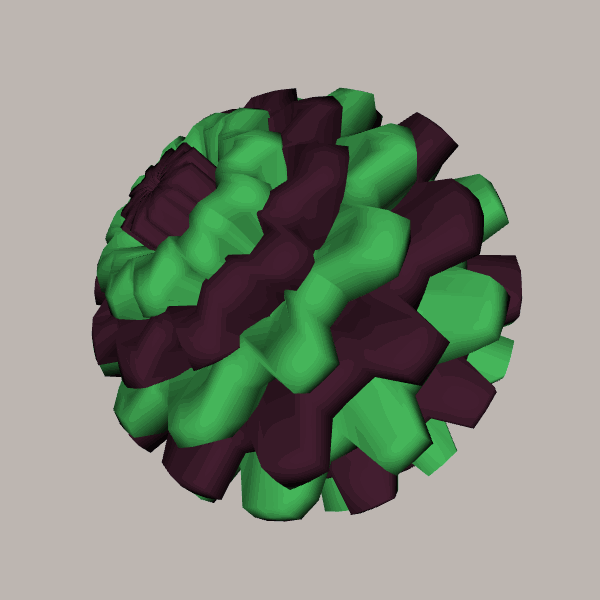
Background: light